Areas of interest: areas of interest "Jiayuguan Grand Theatre"
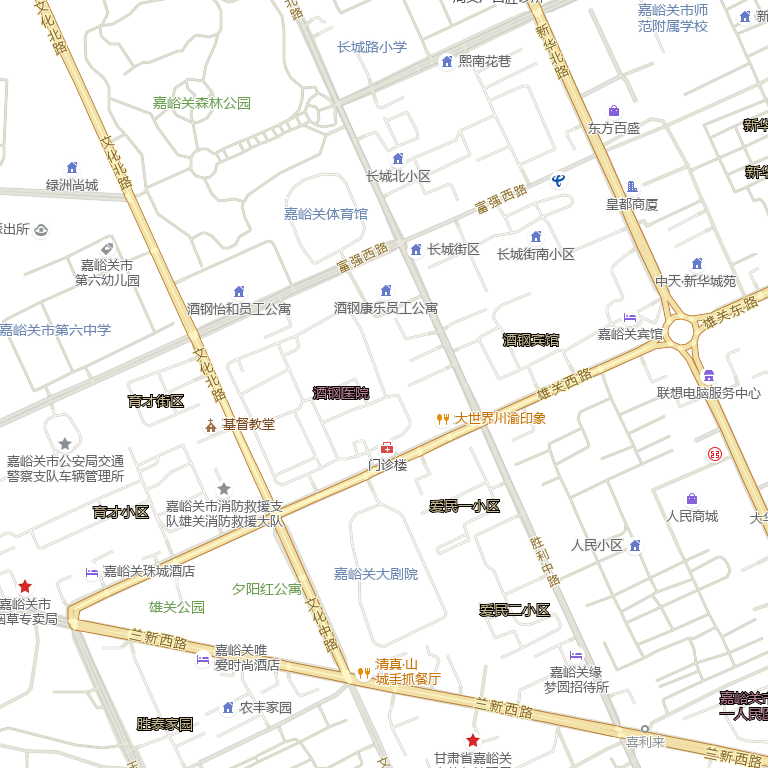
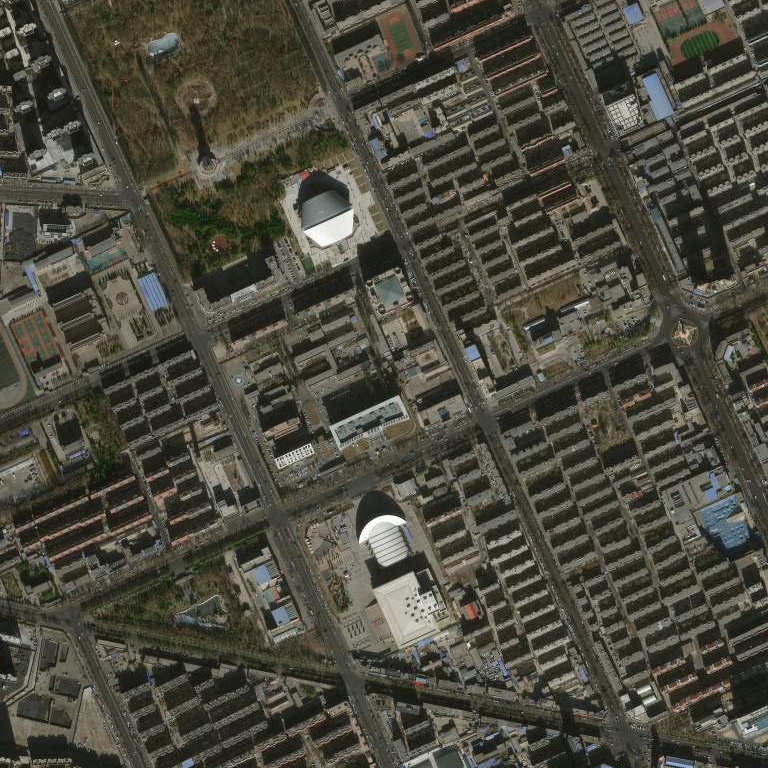